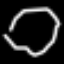
Label: octagon